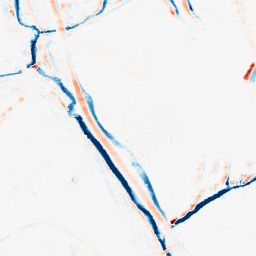
Category: morphological
Decomposition family: morphological_ellipse
Decomposition parameters: operation: average
width: 5
height: 10
Upsampling method: linear_exact
Upsampling parameters: scale: 8
Upsampling scale: 8